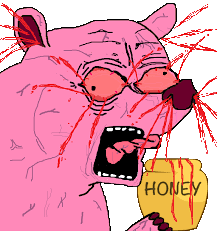
Label: 5_Rage